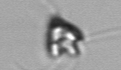
Label: Pyramimonas_longicauda